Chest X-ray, PA view. Patient: 50 years old, sex F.
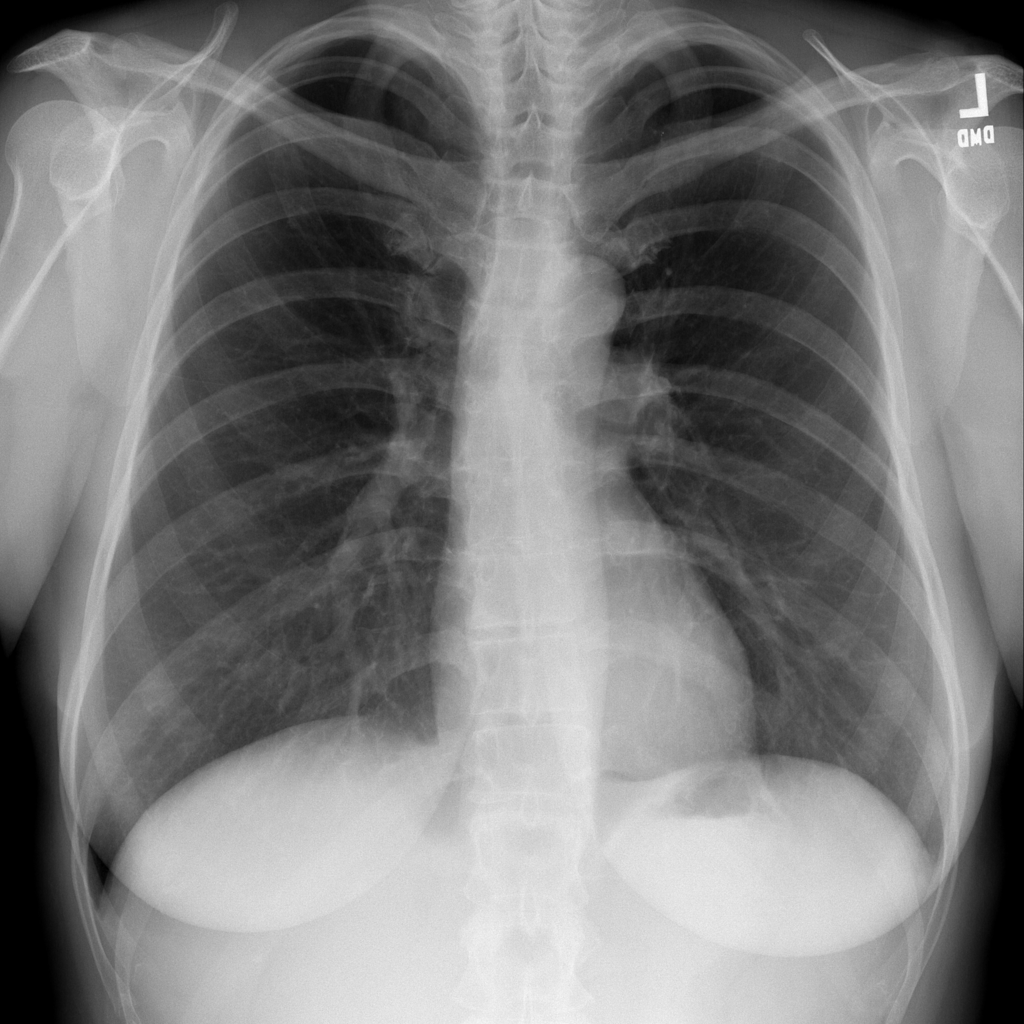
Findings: No Finding